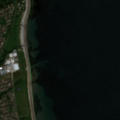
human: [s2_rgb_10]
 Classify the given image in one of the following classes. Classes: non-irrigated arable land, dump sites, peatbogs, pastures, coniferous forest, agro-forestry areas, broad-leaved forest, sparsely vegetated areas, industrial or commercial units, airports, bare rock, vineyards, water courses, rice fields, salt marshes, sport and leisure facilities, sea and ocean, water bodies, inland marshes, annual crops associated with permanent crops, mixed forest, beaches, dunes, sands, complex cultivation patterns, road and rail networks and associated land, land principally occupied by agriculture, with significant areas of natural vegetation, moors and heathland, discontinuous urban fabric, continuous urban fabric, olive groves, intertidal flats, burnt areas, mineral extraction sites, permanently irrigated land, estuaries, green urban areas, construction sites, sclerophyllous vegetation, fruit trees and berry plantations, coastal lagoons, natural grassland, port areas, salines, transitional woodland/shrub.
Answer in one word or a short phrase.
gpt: discontinuous urban fabric, sea and ocean